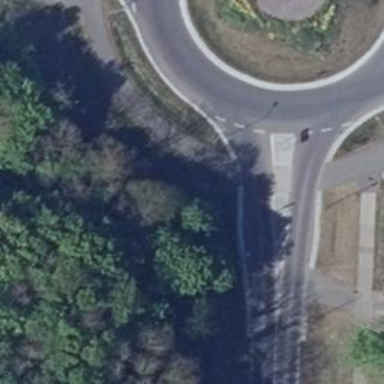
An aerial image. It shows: Tertiary road with asphalt surface.